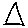
Label: triangle